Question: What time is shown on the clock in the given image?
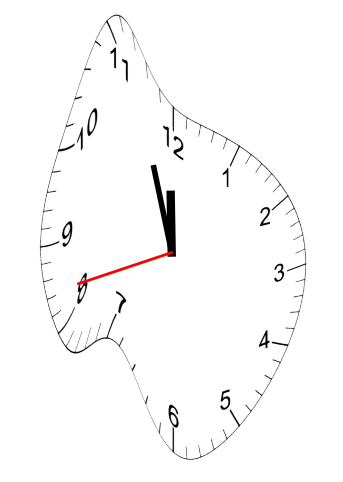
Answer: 11:56:42